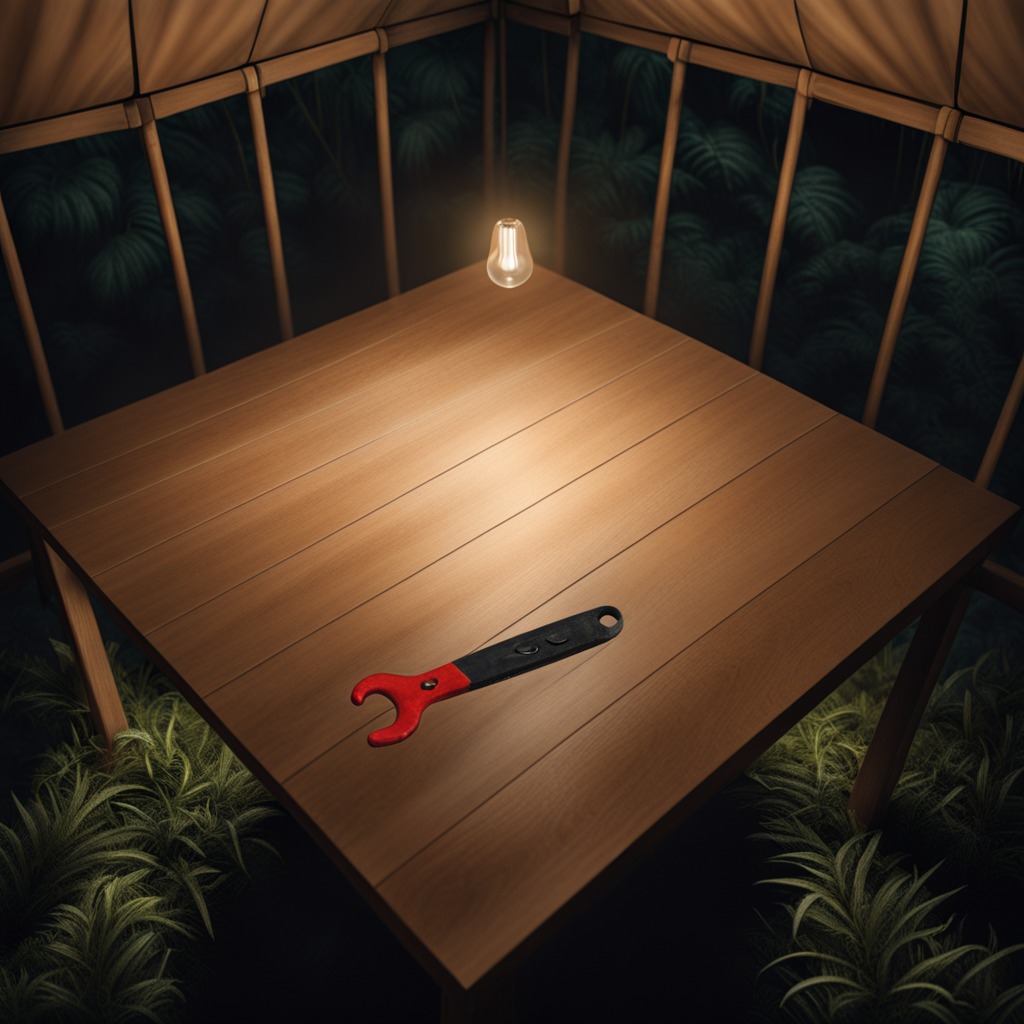
An wrench is lying on a wooden table inside a jungle field workshop tent at night dim ambient light soft shadows worn but